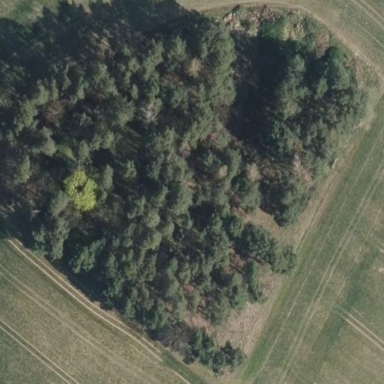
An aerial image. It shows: Broadleaved woodland area.